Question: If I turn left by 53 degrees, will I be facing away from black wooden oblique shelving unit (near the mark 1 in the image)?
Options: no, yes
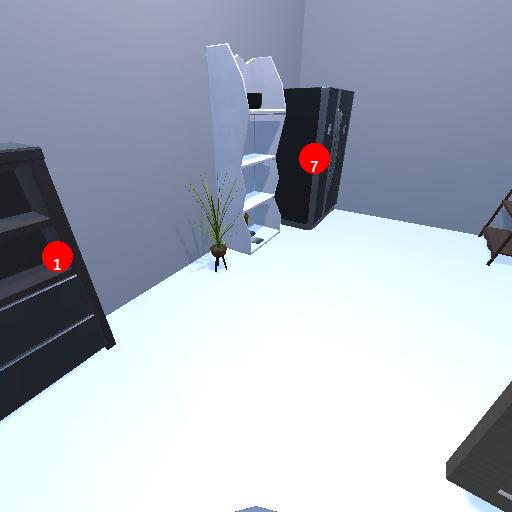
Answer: no